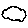
Label: cloud